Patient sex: M
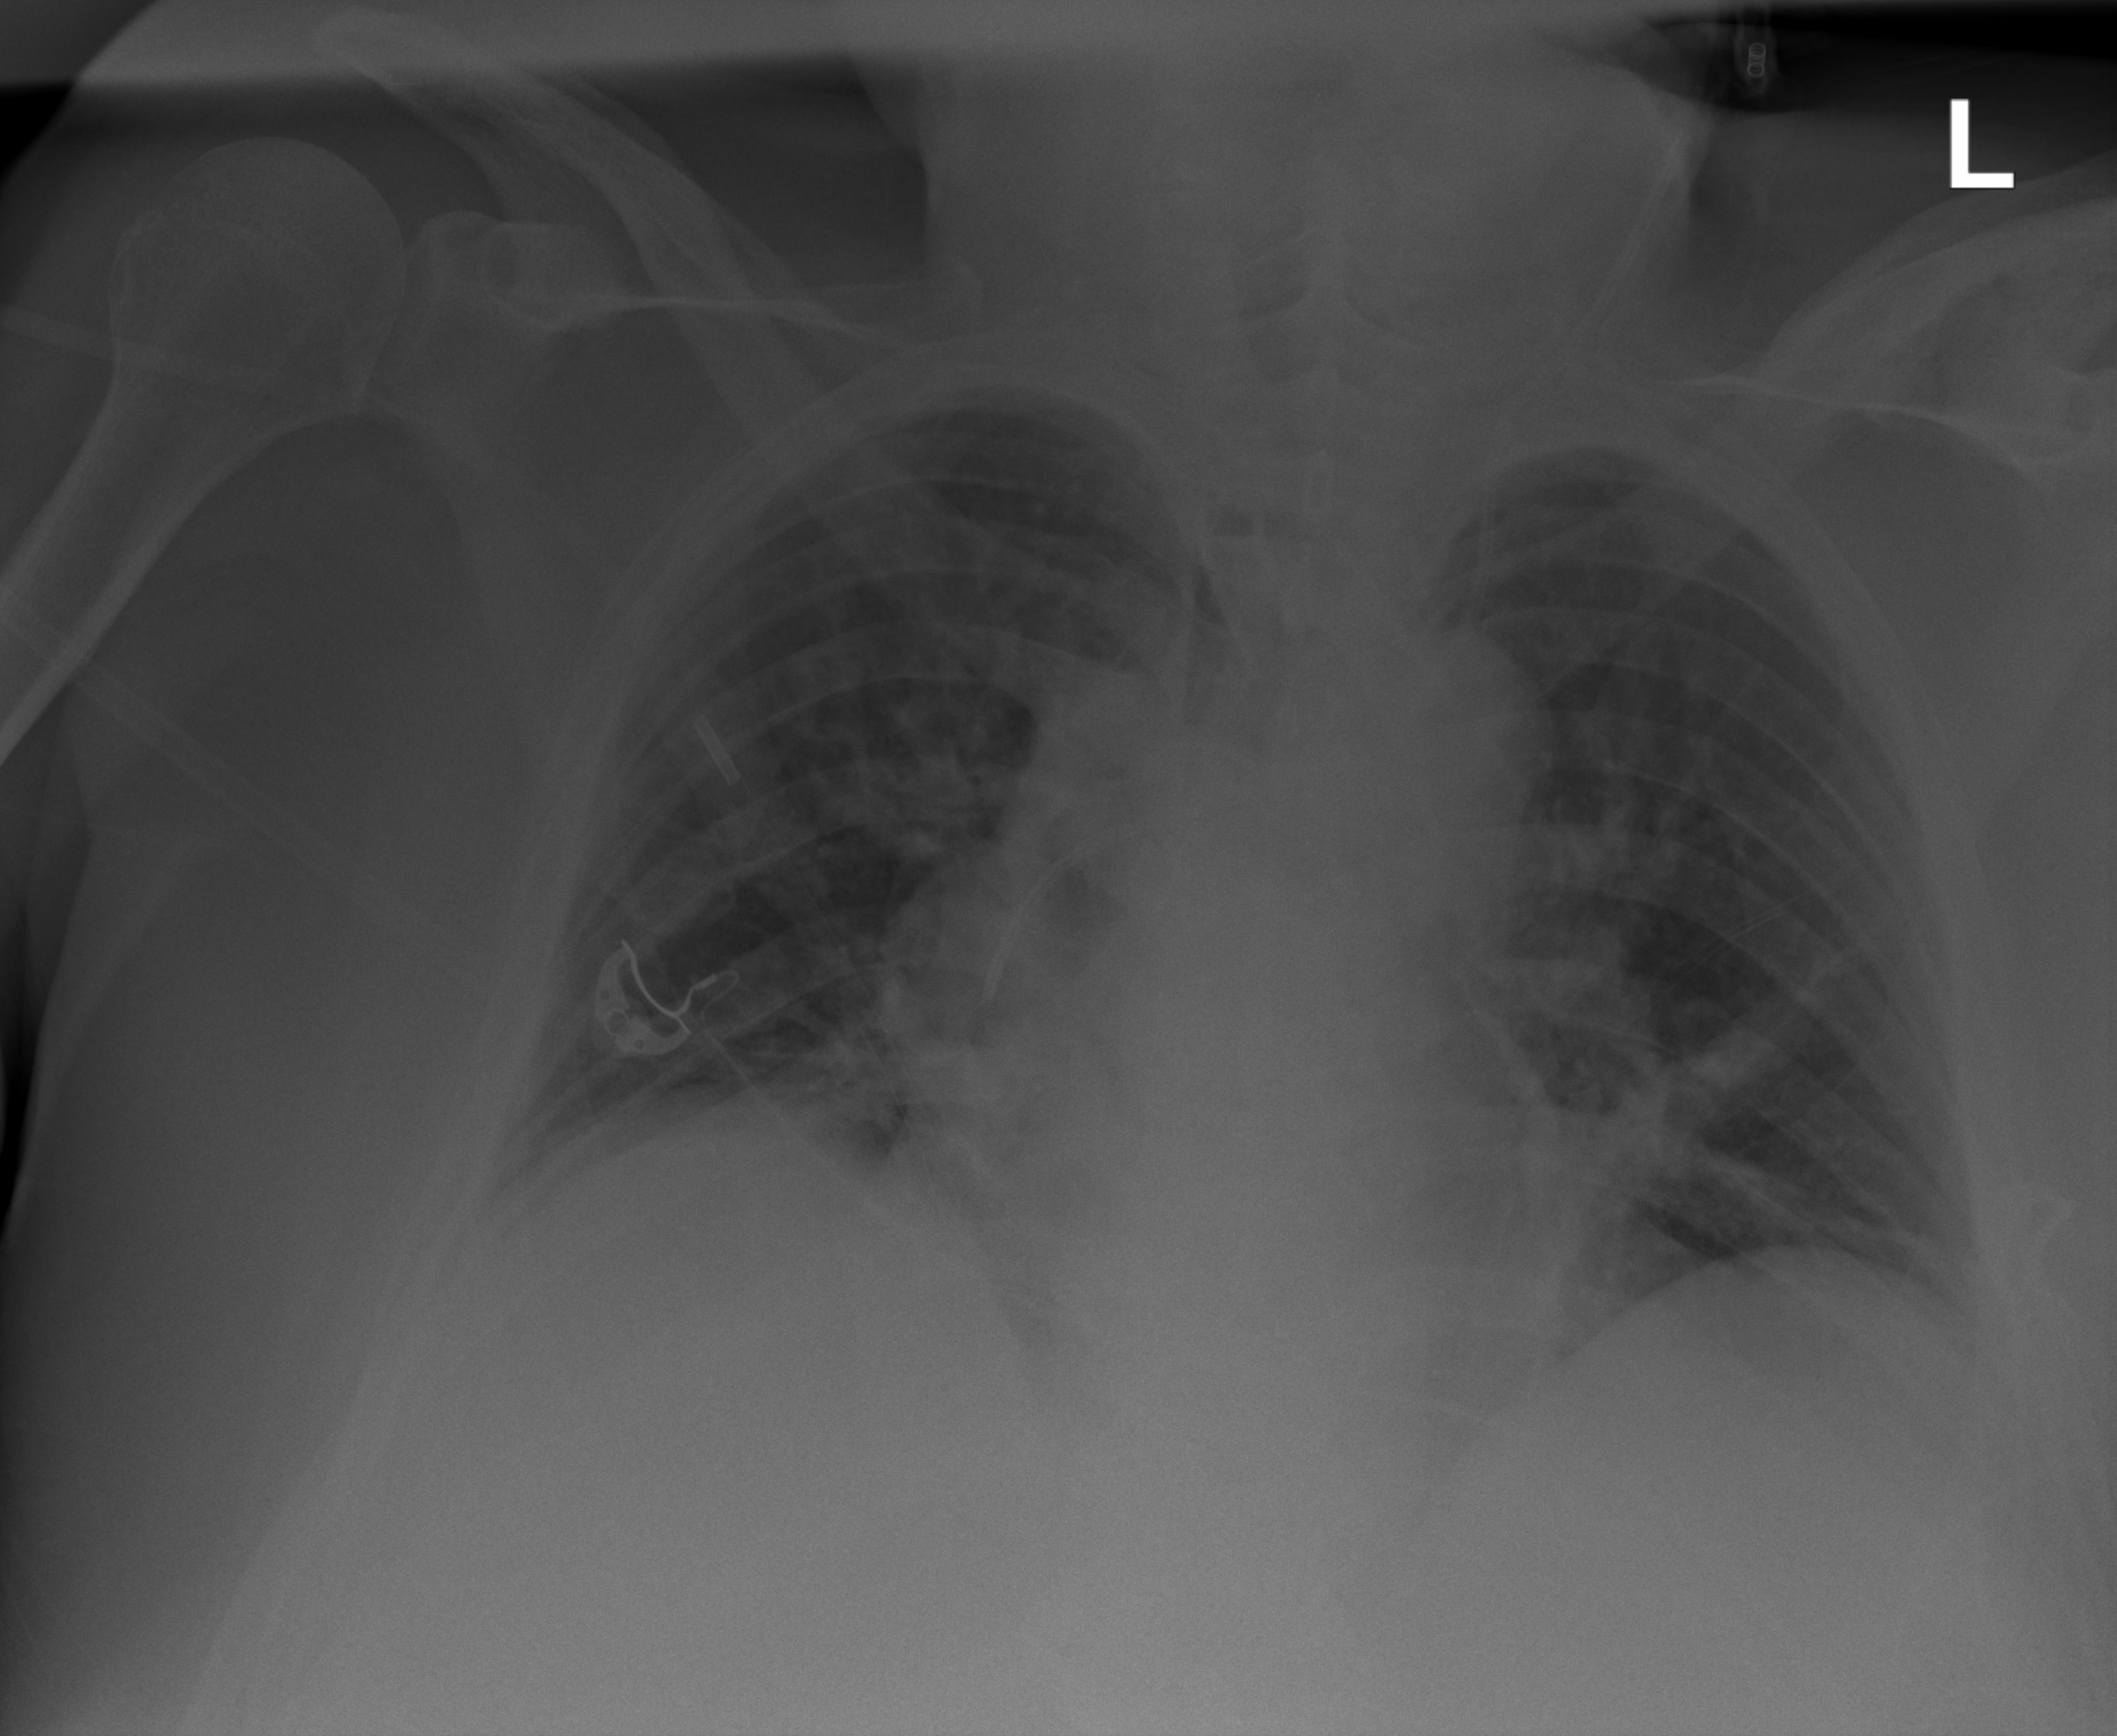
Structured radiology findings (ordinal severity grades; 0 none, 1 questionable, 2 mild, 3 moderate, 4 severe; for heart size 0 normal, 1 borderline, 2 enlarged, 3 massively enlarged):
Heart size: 1
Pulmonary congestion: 2
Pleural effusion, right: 0
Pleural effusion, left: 0
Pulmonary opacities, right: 0
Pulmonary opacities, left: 0
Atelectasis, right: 2
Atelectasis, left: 2